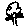
Label: tree